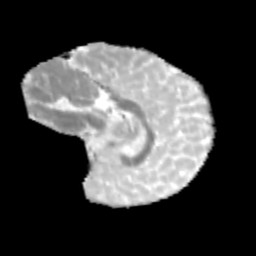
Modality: MD
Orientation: sagittal
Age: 12
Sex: male
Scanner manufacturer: siemens
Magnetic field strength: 3 T
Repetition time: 3.8 s
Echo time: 0.07 s